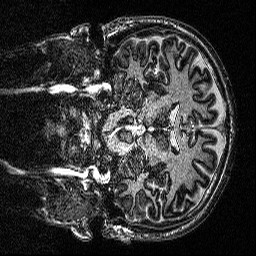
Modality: MP2RAGE
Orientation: coronal
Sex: male
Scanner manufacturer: siemens
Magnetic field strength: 3 T
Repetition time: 5 s
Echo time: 0.00292 s